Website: lowes
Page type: customer-info-address
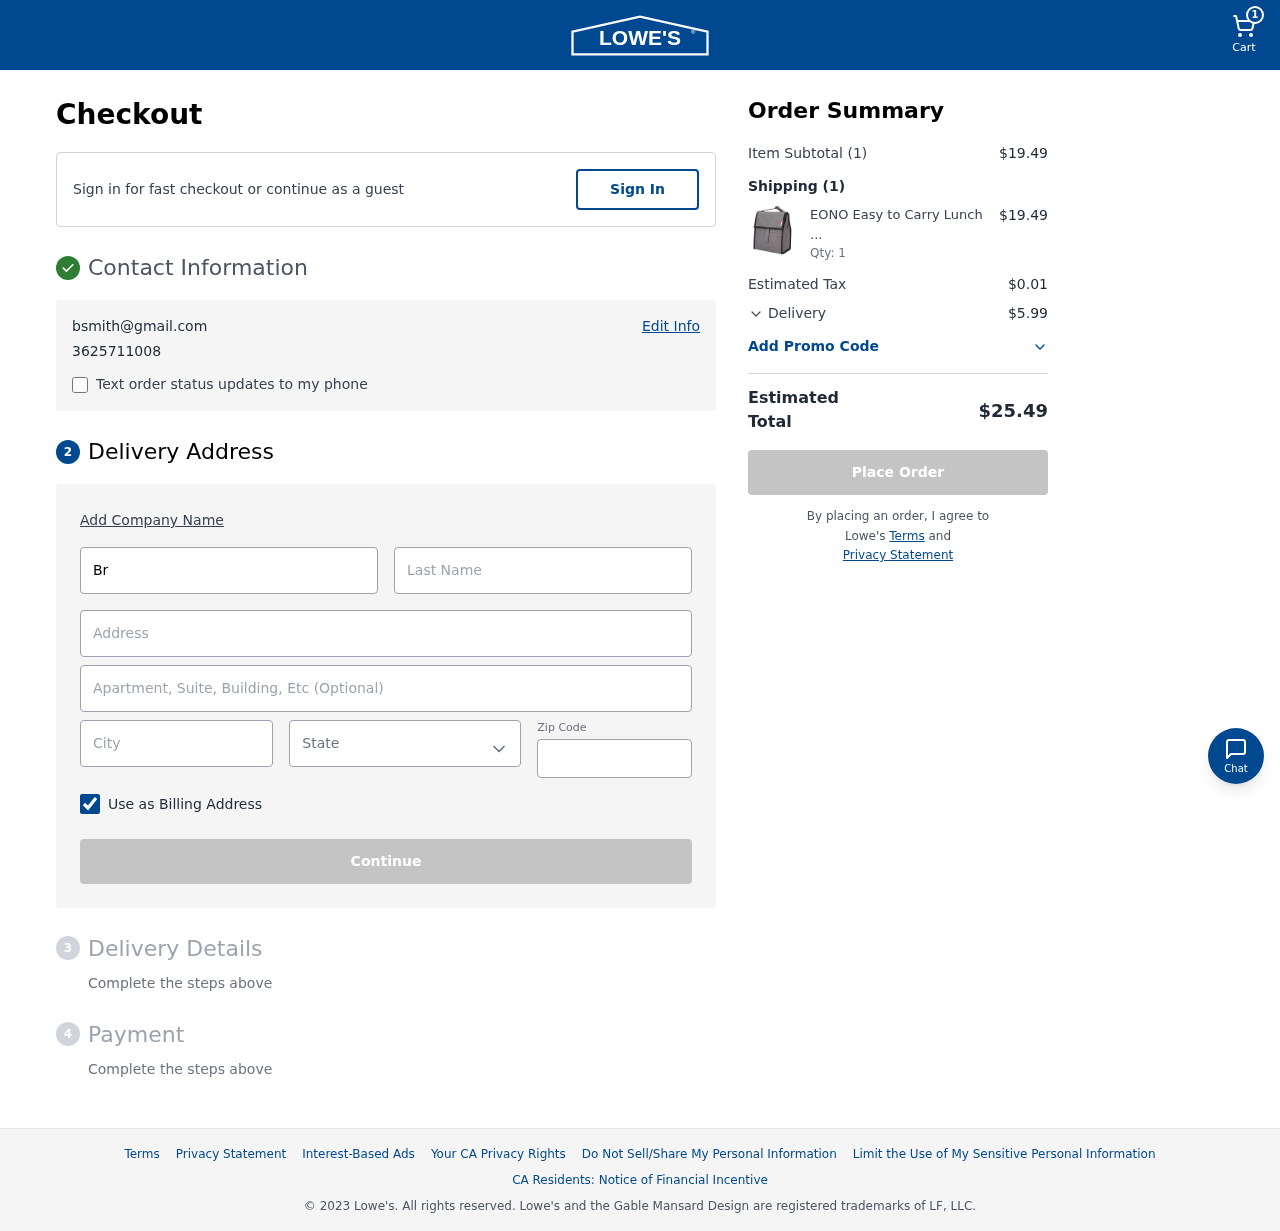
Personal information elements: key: PII_CITY
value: Juarezfort
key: PII_EMAIL
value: bsmith@gmail.com
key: PII_FIRSTNAME
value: Brian
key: PII_LASTNAME
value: Smith
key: PII_PHONE
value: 3625711008
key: PII_POSTCODE
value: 03301
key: PII_STATE
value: VI
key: PII_STREET
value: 570 Andrea Track
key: PII_STREET2
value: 12918 Meghan Camp Apt. 545
Product elements: key: PRODUCT1_NAME
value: EONO Easy to Carry Lunch Bag with ice Pack
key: PRODUCT1_QUANTITY
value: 1
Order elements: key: ORDER_NUM_ITEMS
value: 1
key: ORDER_SUBTOTAL
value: $19.49
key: ORDER_NUM_ITEMS2
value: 1
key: ORDER_SUBTOTAL2
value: $19.49
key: ORDER_TAX
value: $0.01
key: ORDER_SHIPPING_COST
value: $5.99
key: ORDER_TOTAL
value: $25.49